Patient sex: F
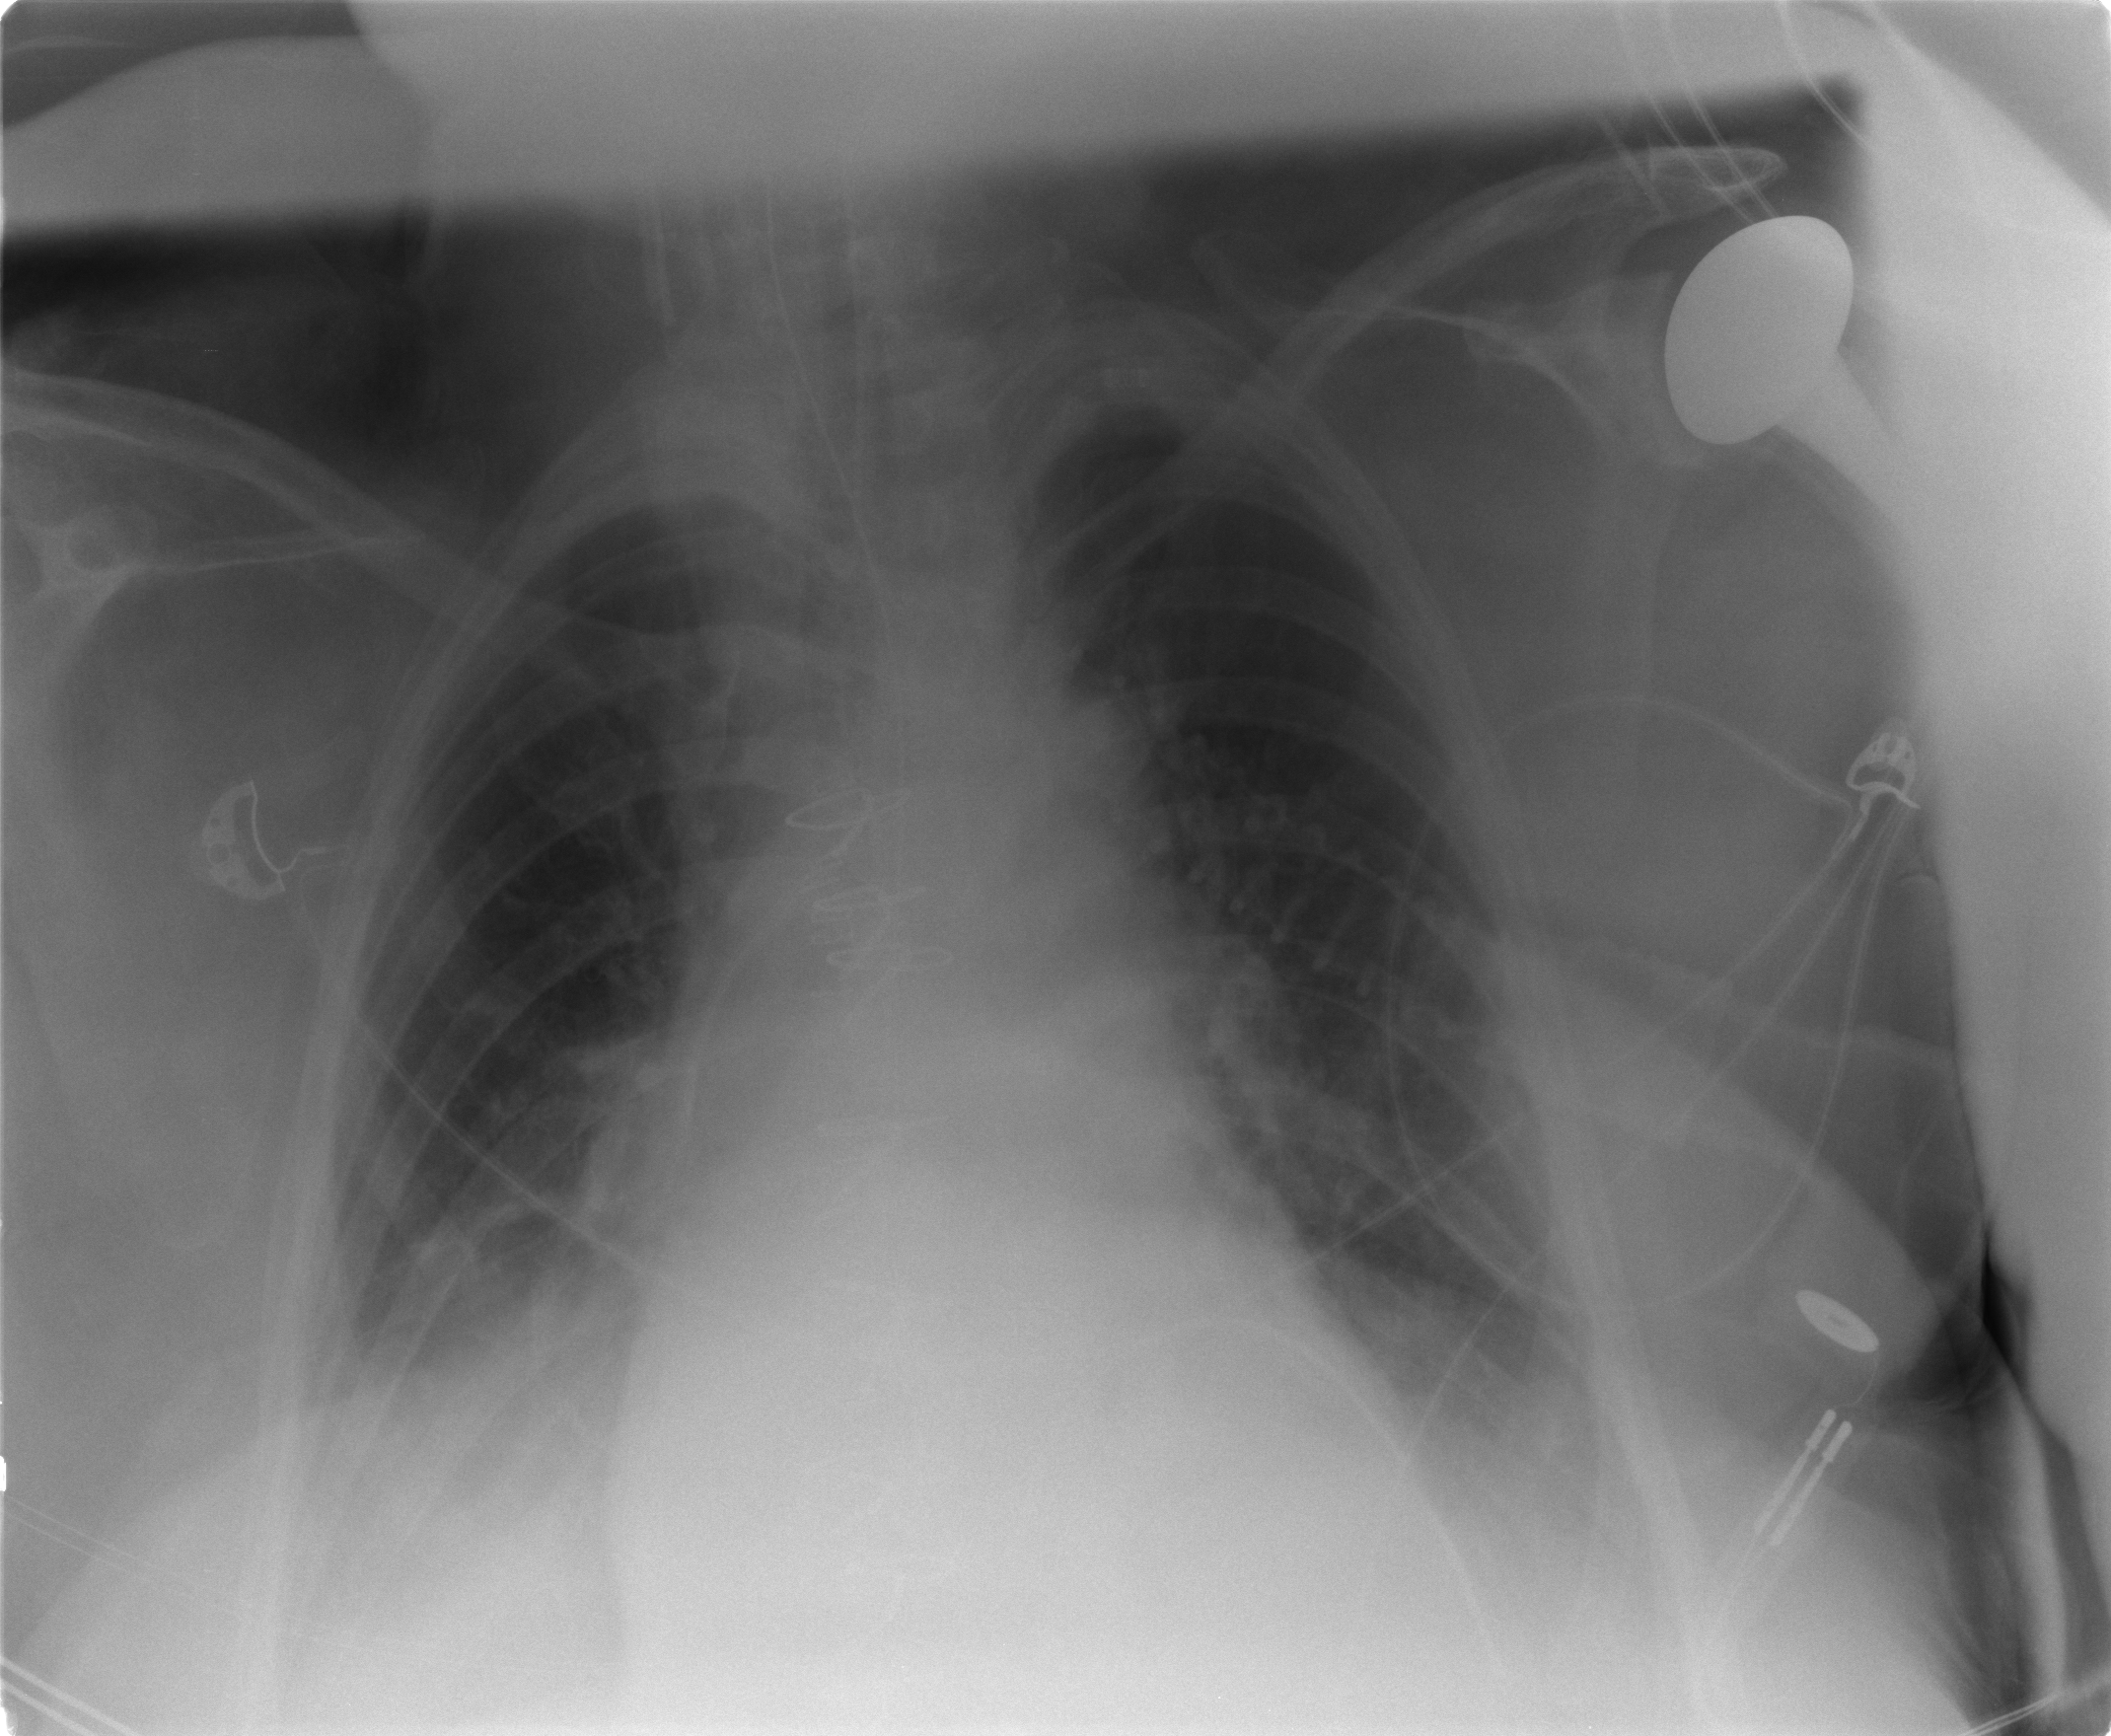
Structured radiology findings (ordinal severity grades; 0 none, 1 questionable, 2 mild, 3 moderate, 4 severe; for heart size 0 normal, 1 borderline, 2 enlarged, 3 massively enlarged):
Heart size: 2
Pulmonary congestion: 1
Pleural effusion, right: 0
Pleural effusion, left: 2
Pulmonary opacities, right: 0
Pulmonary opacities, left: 1
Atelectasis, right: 1
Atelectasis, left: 2